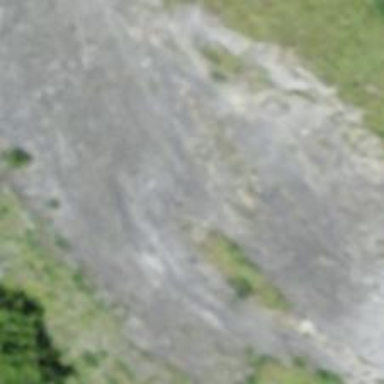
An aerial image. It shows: Cliff in nature.